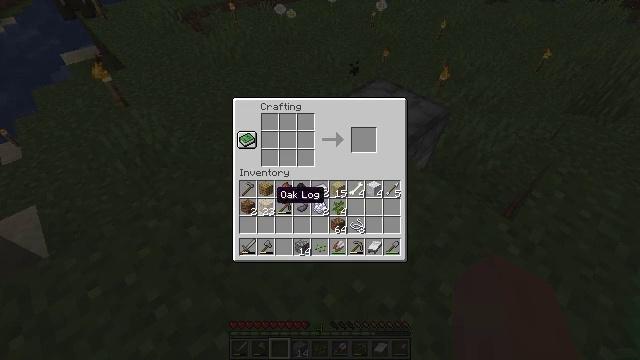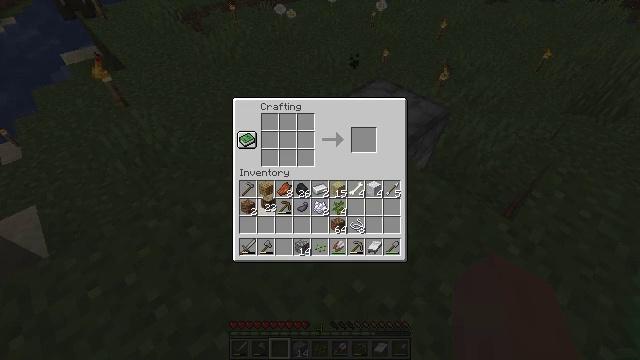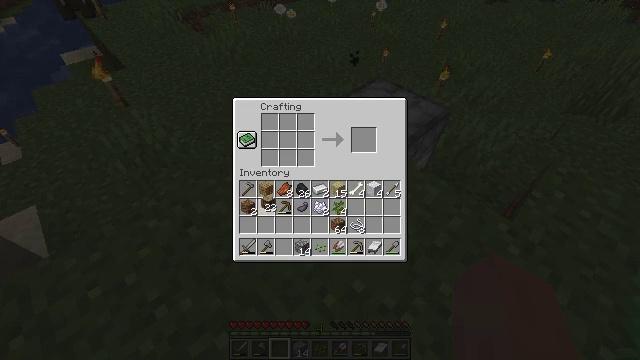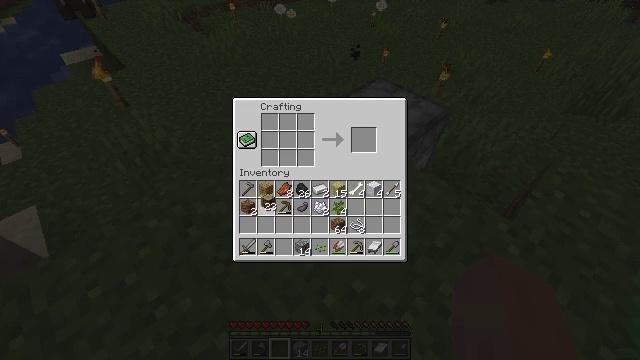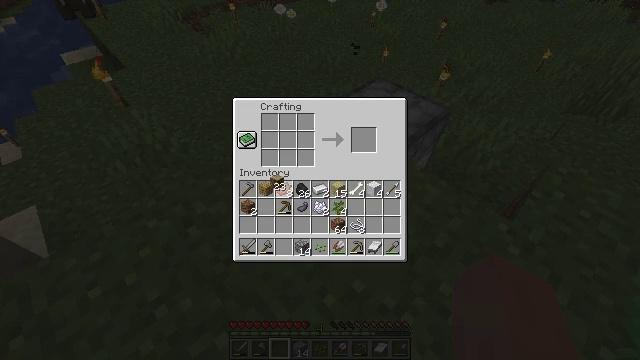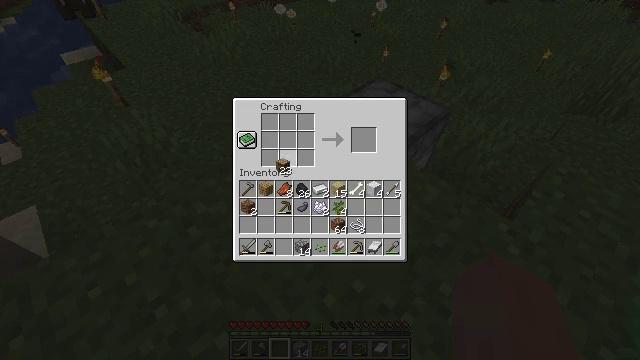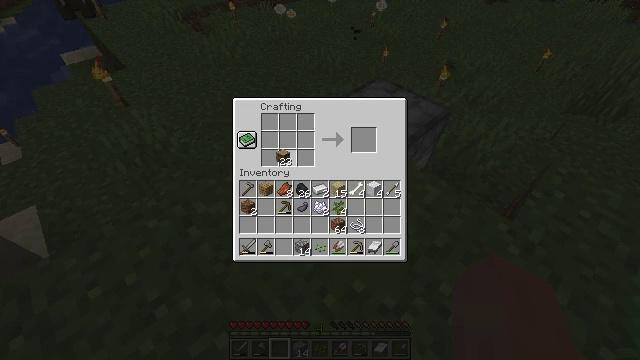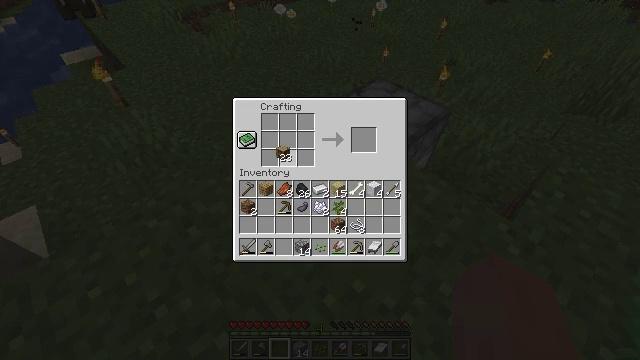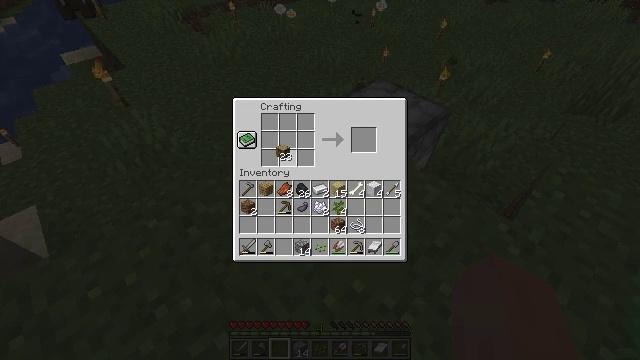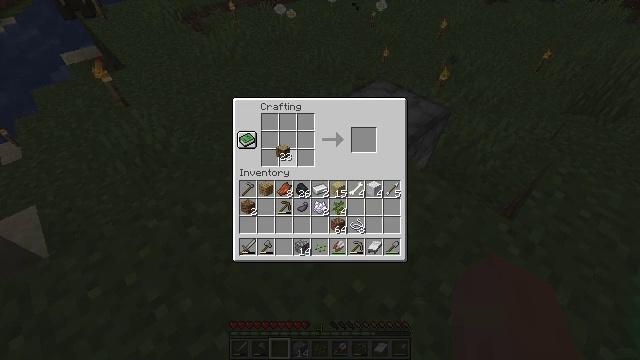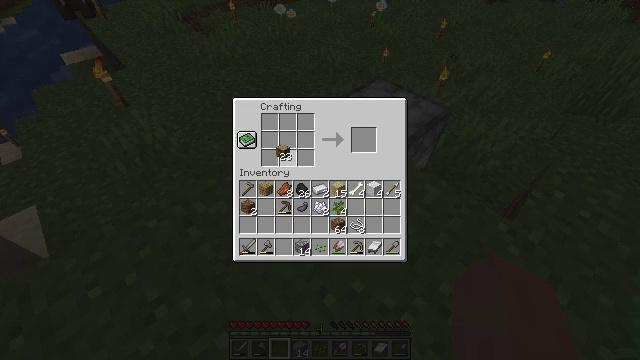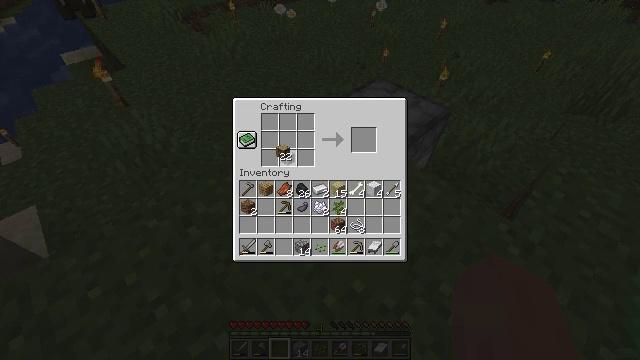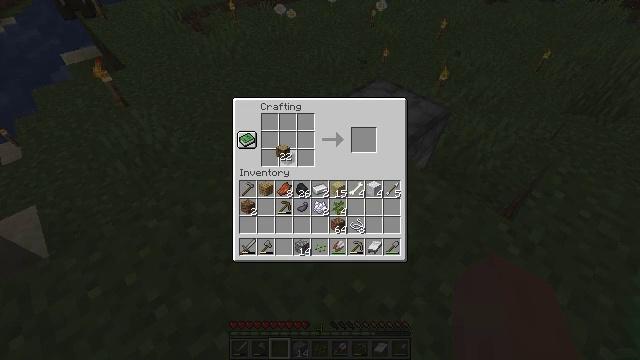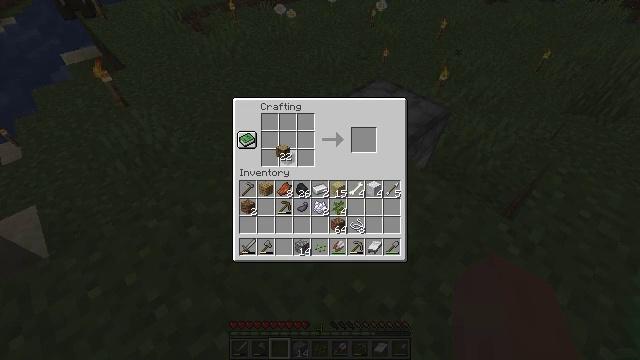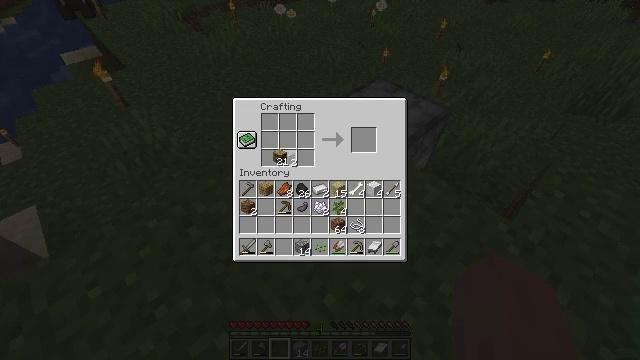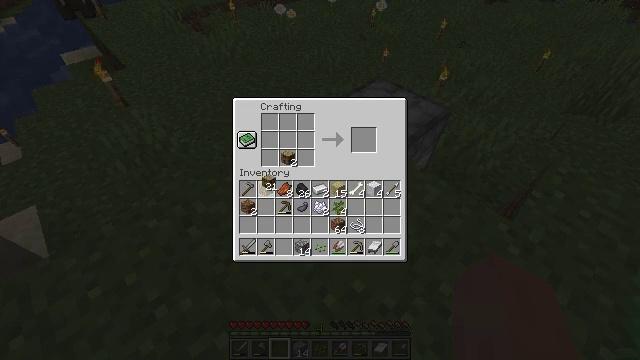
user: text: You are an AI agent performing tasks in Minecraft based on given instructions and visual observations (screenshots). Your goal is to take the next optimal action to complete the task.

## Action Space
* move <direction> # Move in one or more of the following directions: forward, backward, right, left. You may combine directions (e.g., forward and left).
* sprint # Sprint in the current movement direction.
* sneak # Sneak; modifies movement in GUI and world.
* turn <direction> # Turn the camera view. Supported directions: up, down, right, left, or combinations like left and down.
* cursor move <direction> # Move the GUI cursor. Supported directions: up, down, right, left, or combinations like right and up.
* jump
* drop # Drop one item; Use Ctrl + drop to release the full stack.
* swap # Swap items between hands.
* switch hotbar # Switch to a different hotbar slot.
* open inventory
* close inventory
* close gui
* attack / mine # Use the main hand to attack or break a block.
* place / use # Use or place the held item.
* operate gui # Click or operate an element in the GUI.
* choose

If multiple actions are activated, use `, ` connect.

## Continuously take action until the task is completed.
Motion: motion action
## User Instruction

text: Get four oak planks from one oak log.
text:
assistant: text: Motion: operate gui
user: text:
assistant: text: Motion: operate gui
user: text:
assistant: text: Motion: operate gui
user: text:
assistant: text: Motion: cursor move right and up
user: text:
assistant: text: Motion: cursor move up
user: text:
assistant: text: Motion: cursor move up
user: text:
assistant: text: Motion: no_op
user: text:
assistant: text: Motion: choose
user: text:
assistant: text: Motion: choose
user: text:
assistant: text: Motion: choose
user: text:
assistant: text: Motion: no_op
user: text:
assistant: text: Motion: choose
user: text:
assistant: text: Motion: choose
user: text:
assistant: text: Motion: no_op
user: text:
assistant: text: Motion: cursor move left and down
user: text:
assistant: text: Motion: cursor move down
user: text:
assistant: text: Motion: no_op
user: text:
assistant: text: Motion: no_op
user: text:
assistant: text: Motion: no_op
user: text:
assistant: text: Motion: operate gui
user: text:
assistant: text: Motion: operate gui
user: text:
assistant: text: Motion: operate gui
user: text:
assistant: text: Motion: no_op
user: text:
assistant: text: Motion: cursor move right
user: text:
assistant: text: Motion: cursor move right and up
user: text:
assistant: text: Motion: cursor move right
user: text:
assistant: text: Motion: cursor move right and up
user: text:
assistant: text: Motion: cursor move right and up
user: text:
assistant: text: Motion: cursor move right and up
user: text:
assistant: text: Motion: no_op